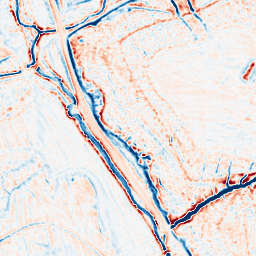
Category: multiscale
Decomposition family: dog_multiscale
Decomposition parameters: sigma_ratio: 1.6
n_scales: 3
base_sigma: 0.5
Upsampling method: linear_exact
Upsampling parameters: scale: 2
Upsampling scale: 2